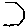
Label: hexagon